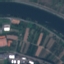
Land use / land cover: River